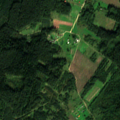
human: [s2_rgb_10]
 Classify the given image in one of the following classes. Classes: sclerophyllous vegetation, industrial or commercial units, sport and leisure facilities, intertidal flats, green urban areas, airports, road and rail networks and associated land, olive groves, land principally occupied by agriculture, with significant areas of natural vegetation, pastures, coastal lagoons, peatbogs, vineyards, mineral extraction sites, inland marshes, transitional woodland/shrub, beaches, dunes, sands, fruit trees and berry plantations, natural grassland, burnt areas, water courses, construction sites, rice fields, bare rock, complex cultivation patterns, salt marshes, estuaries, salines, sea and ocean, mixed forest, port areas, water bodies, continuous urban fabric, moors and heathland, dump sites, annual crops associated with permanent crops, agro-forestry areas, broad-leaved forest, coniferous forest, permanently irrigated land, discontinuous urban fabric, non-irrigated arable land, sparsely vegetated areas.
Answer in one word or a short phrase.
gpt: complex cultivation patterns, coniferous forest, mixed forest, transitional woodland/shrub